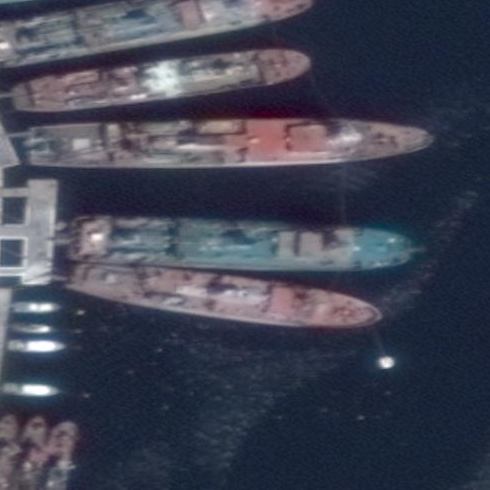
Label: civil